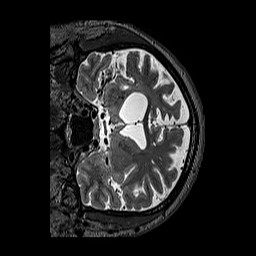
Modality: T2w
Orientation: coronal
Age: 58
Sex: male
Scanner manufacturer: siemens
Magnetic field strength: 3 T
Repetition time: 3.2 s
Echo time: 0.567 s